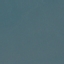
Land use / land cover class: SeaLake